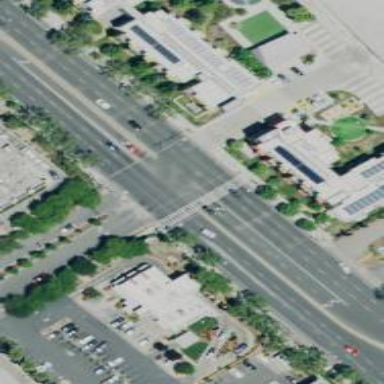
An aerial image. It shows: Solid stop line on the road.